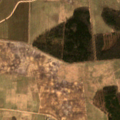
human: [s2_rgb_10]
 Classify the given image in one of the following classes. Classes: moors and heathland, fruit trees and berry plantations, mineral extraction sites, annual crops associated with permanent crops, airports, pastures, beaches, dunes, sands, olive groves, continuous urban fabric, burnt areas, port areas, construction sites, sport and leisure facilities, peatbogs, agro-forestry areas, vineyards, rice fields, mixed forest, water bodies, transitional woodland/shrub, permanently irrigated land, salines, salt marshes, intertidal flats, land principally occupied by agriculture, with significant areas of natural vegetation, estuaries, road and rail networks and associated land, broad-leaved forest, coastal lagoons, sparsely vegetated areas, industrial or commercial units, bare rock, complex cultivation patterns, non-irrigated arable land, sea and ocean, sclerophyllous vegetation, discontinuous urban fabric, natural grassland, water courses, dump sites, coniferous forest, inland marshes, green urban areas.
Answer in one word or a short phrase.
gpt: non-irrigated arable land, complex cultivation patterns, broad-leaved forest, mixed forest